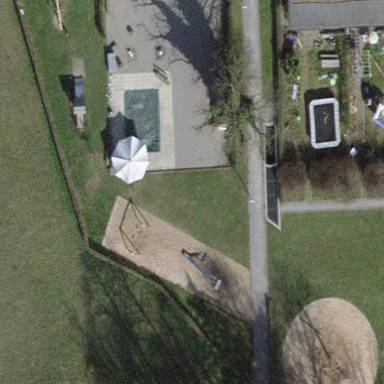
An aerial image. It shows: Playground area for leisure land.